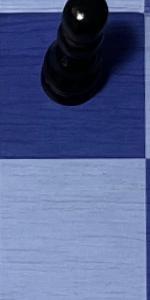
Label: Empty